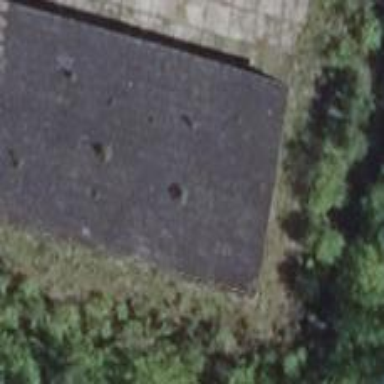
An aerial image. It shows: Warehouse building.